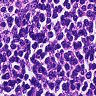
Metastatic tissue present: no